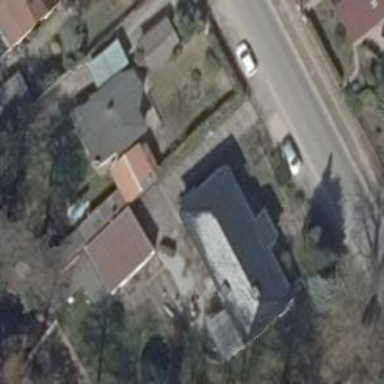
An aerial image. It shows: Detached building with hipped roof.